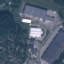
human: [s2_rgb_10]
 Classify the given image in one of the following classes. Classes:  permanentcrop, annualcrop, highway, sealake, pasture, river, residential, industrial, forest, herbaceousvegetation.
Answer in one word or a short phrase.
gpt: Industrial